Question: I have a data frame like this
'''
data = as.data.frame(data.table::rbindlist(PLOTS))
head(data)
Y X dep_C1
3.96655960 0 184
-8.71308460 0 184
-11.<PHONE> 0 184
-6.84213562 11 184
-1.25926609 11 184
-4.60649529 11 184
0.27577858 11 184
11.85394249 20 184
-0.27114563 20 184
1.73081284 20 184
1.78209915 20 184
11.34305840 20 184
13.49688263 20 184
-7.54752045 20 184
-13.63673286 25 184
-5.75711517 25 184
0.35823669 25 184
-2.45237694 25 184
0.49313087 0 66
-9.<PHONE> 0 66
-15.50337906 0 66
-17.51445351 0 66
-10.66807098 0 66
-2.24337845 5 66
-13.79929533 5 66
1.33287125 5 66
2.22143402 5 66
11.46484833 10 66
23.26805916 10 66
9.<PHONE> 10 66
4.28664665 10 66
'''
I am trying to create two box plots for the two 'dep_C1' values and overlay them. I tried with this
'''
ggplot(data, aes(x=factor(X), y=Y, colour = factor(dep_C1)))
+ geom_boxplot(outlier.size=0,fill = "white")
+ stat_summary(fun.y=median, geom="line", aes(group=1,colour = factor(dep_C1)),size=2)
'''
These are my problems
1) The two box plots are side by side and not overlaid
2) The command that draw a line between the medians is not working OK: lines should connect medians of boxplots of the same group (with only one boxplot is fine)
3) The values on the x axis are messed up (the series start again after 96)
Can someone help me fix these problems? Thanks in advance

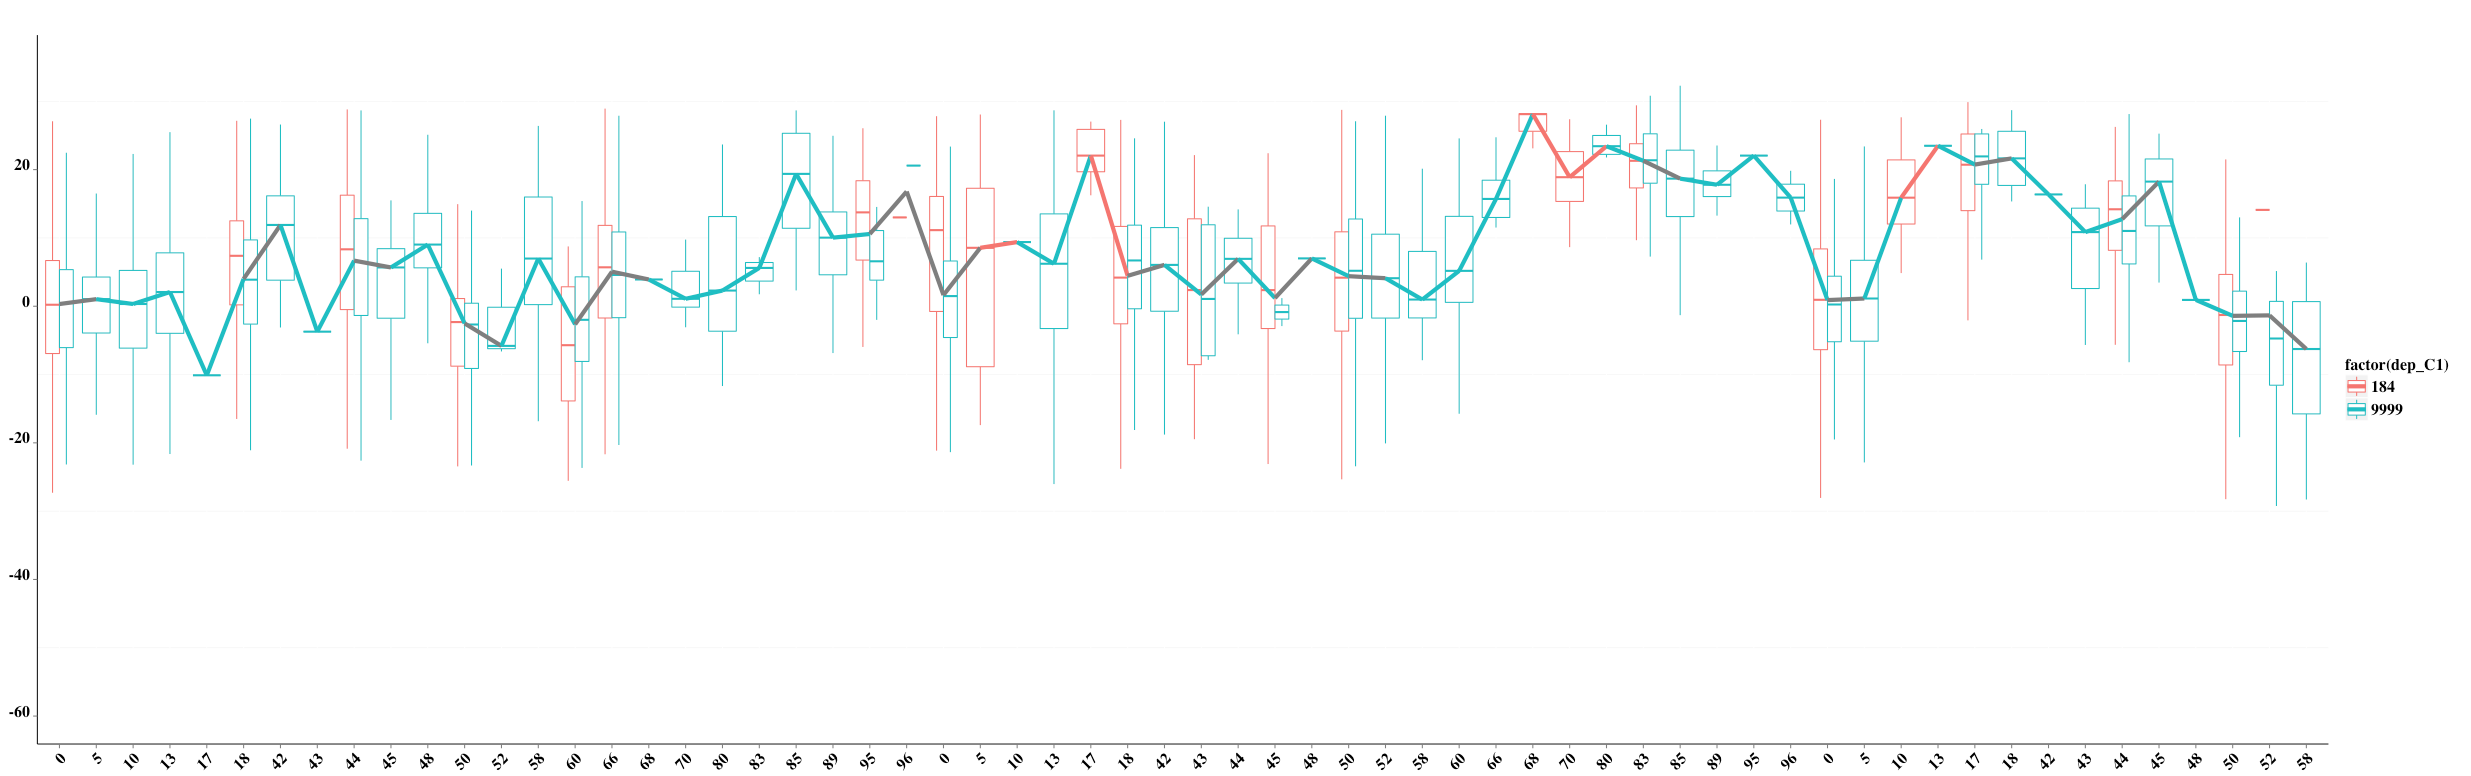
Answer: Your first two problems are easy to fix. To overlay the boxplots, you want to specify 'position="identity"' and probably something like 'alpha=0.5'. For the line, the group should be 'group=factor(dep_C1)'. Together this will look as follows:
'''
ggplot(data, aes(x=factor(X), y=Y, colour = factor(dep_C1))) +
geom_boxplot(outlier.size=0, fill = "white", position="identity", alpha=.5) +
stat_summary(fun.y=median, geom="line", aes(group=factor(dep_C1)), size=2)
'''
For the 3rd question, you are using 'factor(X)', which defines the scale of the axis. You can change this scale using 'scale_x_discrete'. Perhaps you are looking for something like the following:
'''
scale_x_discrete(limits=seq(min(data$X), max(data$X)))
'''